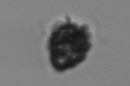
Label: Syracosphaera_pulchra